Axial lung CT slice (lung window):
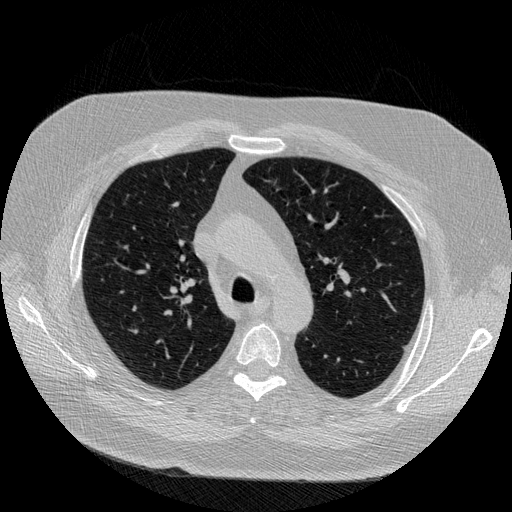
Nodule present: no